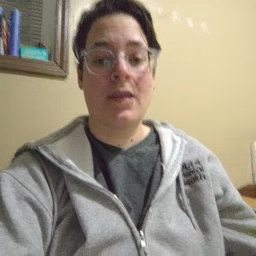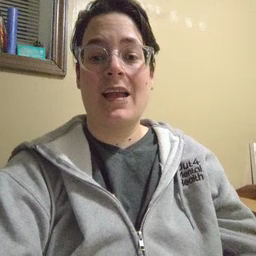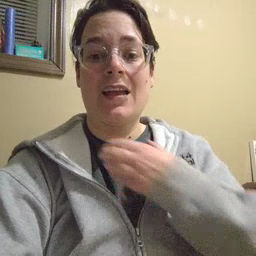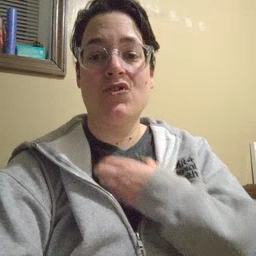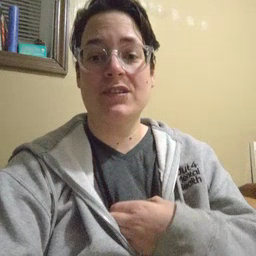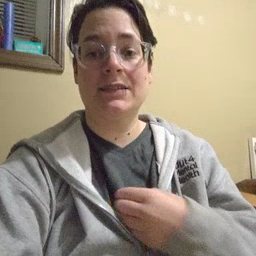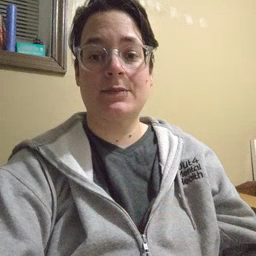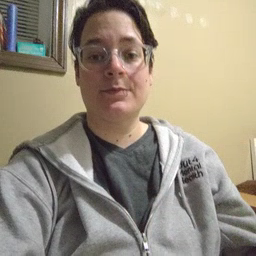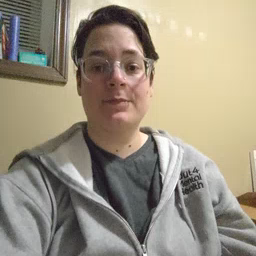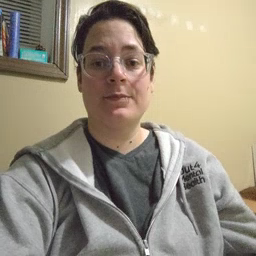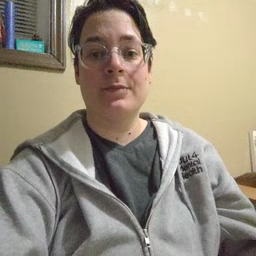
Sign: hungry